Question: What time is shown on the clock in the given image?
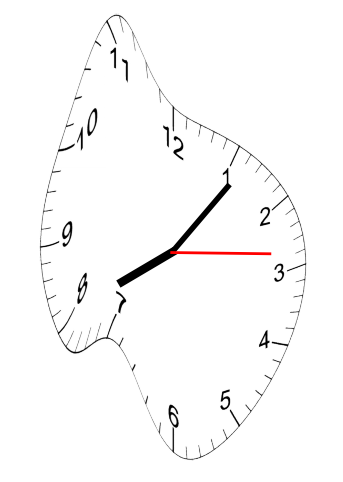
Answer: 08:06:14